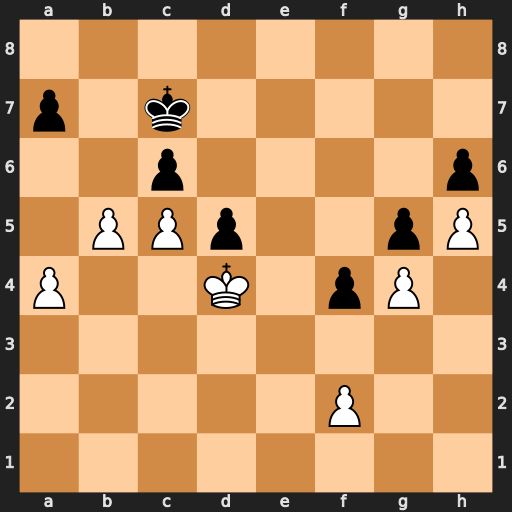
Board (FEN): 8/p1k5/2p4p/1PPp2pP/P2K1pP1/8/5P2/8
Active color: w
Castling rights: -
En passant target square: -
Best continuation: bxc6 Kxc6 a5